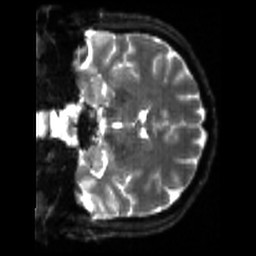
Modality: sbref
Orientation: coronal
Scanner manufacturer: siemens
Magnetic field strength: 3 T
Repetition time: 4 s
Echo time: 0.0594 s